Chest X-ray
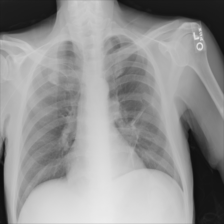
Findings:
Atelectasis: negative
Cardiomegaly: negative
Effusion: negative
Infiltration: negative
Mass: negative
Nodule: negative
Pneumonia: negative
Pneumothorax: negative
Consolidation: negative
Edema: negative
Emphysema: negative
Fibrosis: negative
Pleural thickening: negative
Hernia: negative